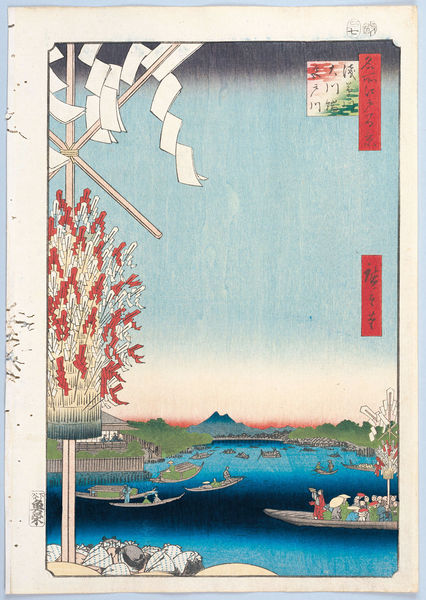
Titel: 100 berühmte Ansichten von Edo
Künstler: Utagawa Hiroshige
Schlagwörter: baum, berg, blau, blätter, felsen, himmel, meer, wasser, weiß, frauen, grün, landschaft, menschen, see, ufer, damen, männer, nacht, gebäude, haus, rot, schirm, rahmen, steine, horizont, hügel, mühle, sonne, rosa, boot, boote, japan, schiffe, schrift, fahnen, fischer, berge, sonnenuntergang, rand, rudern, japanisch, schriftzeichen, zettel, vulkan, himmeö, asien, text, schirme, asiatisch, chinesisch, china, muscheln, sonnenschirme, barke, bl#tter, hiroshihe